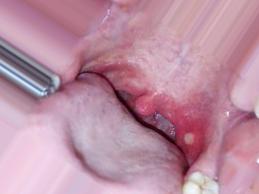
Condition: Mouth Ulcer